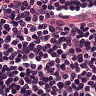
Metastatic tissue present: no